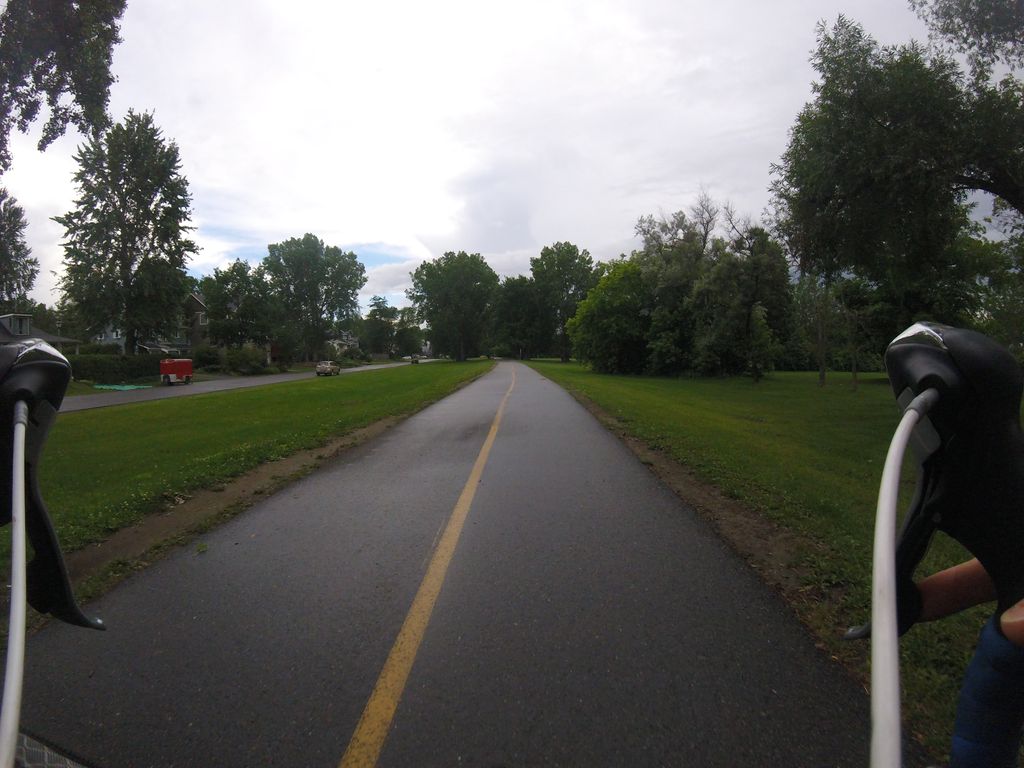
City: ottawa-gatineau